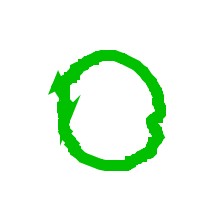
Shape: circle